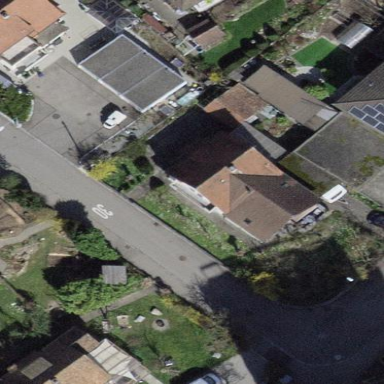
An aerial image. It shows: Building with tile roof.